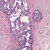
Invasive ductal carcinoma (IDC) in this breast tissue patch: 0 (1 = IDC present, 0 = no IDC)